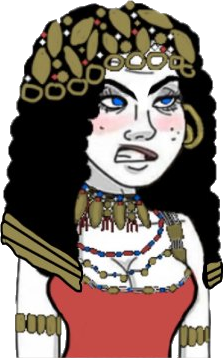
Label: 5_E-Thot